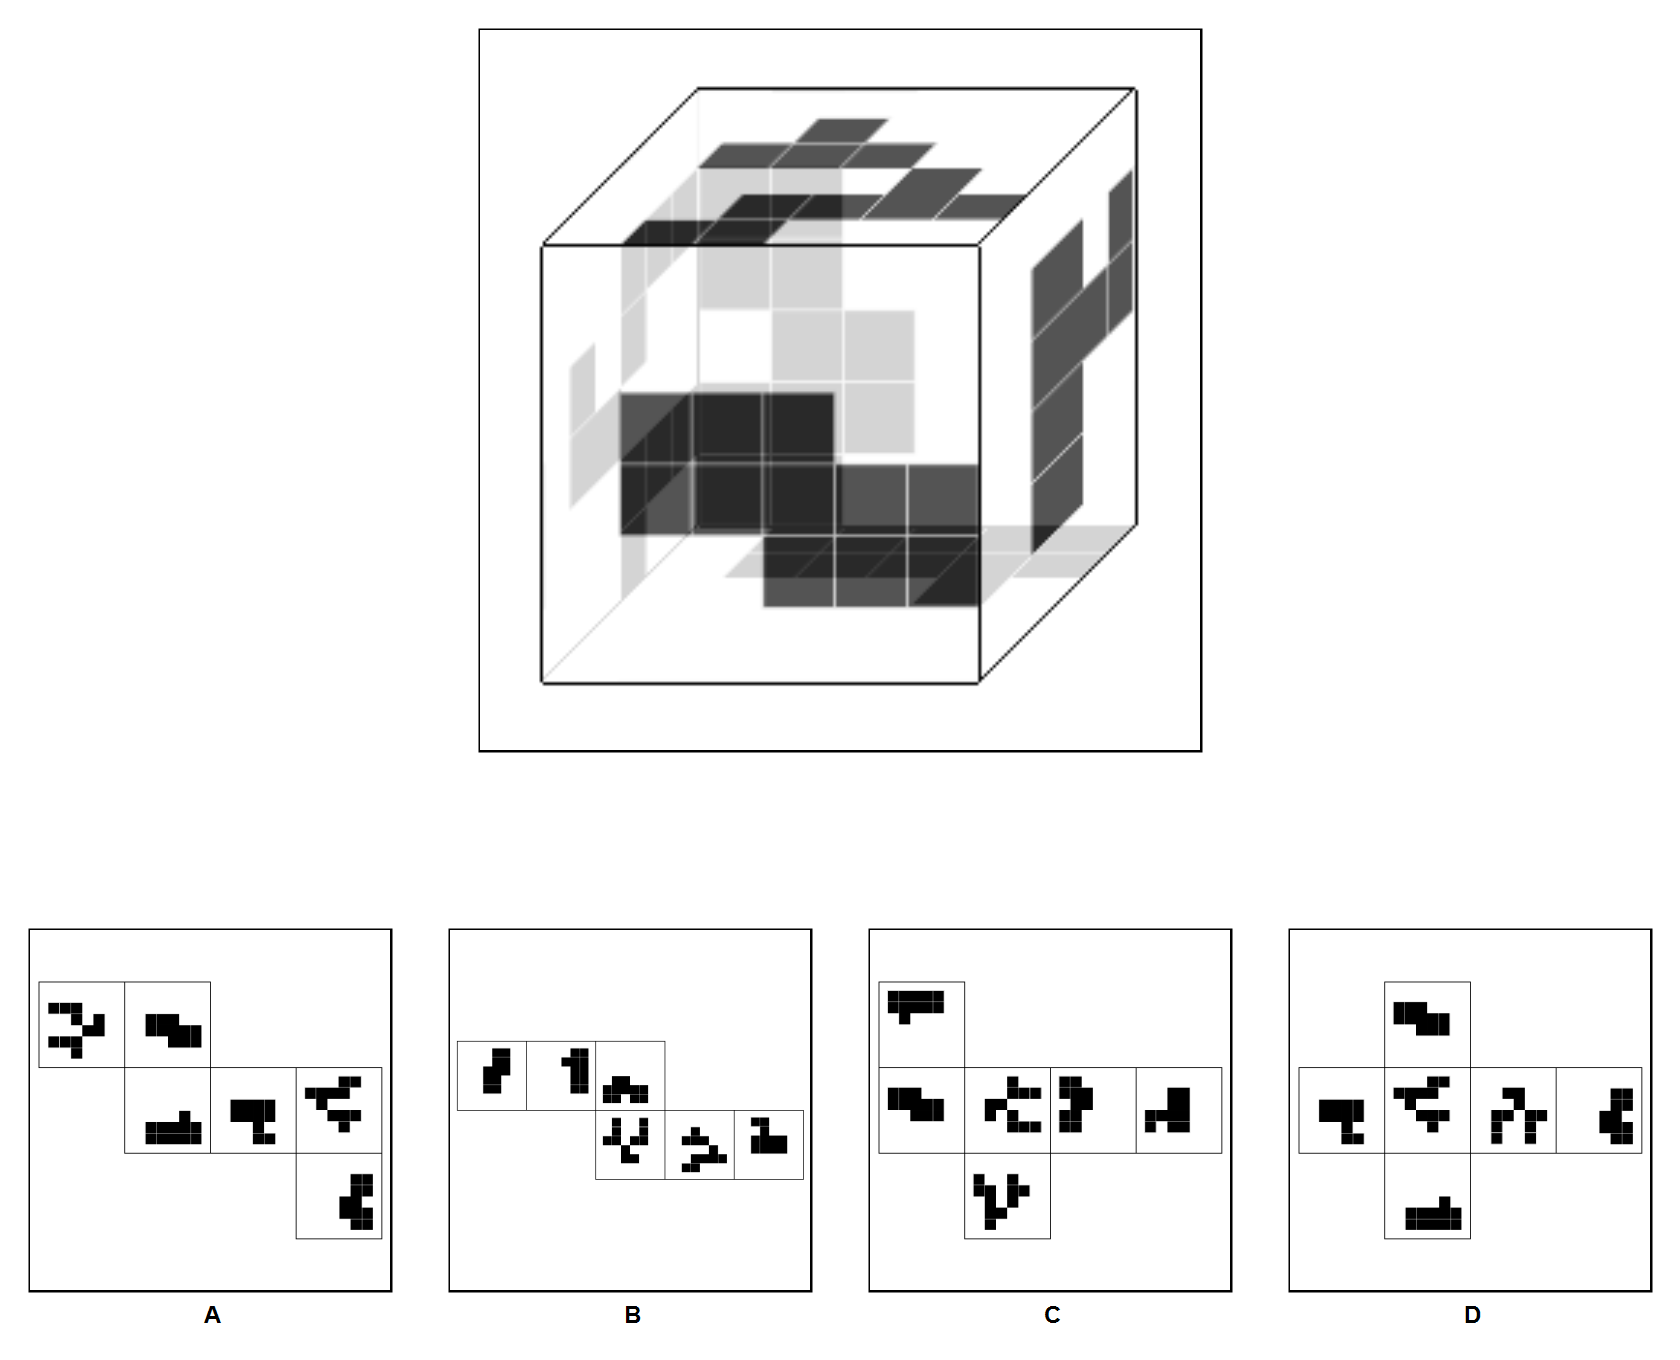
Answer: D